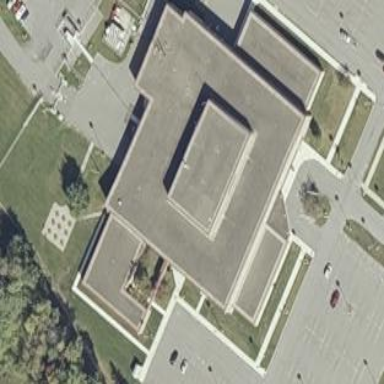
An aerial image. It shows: Public building.